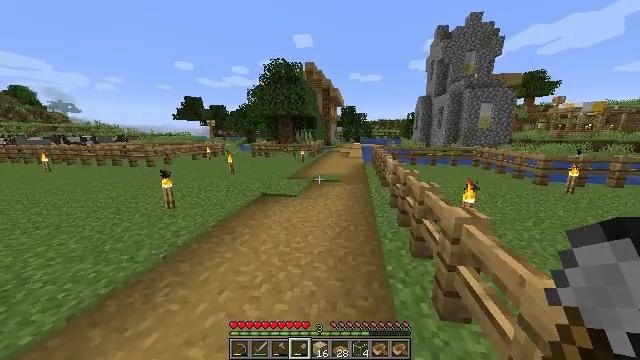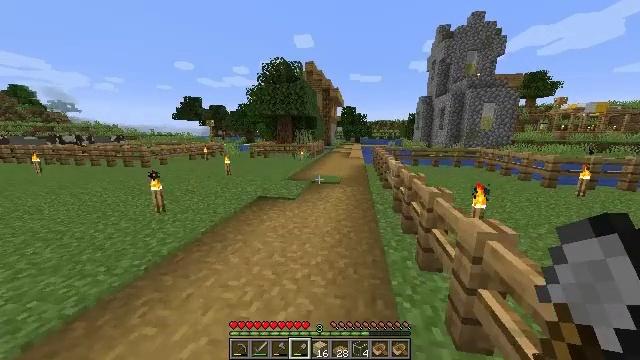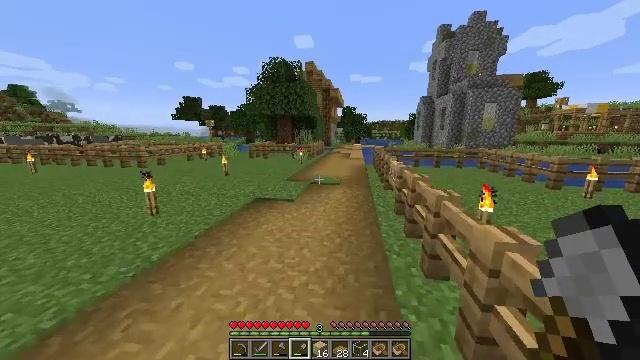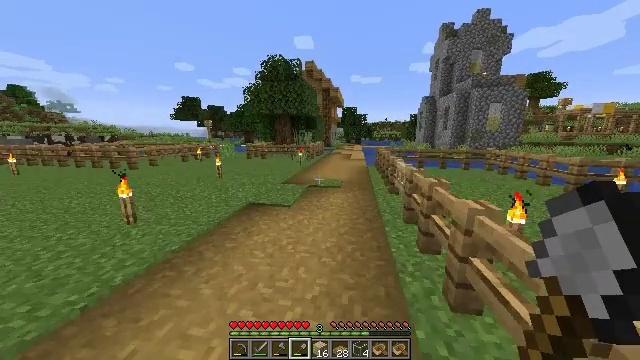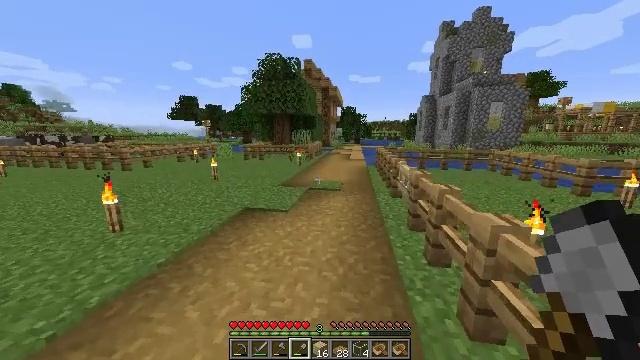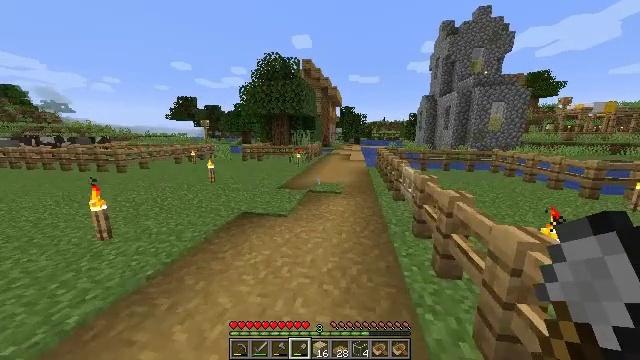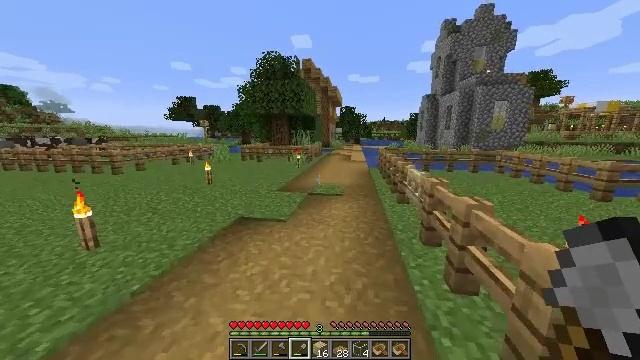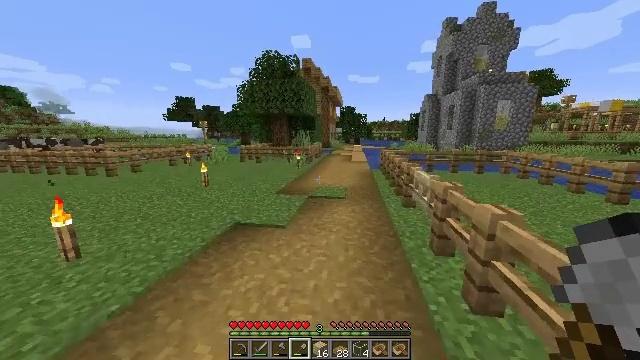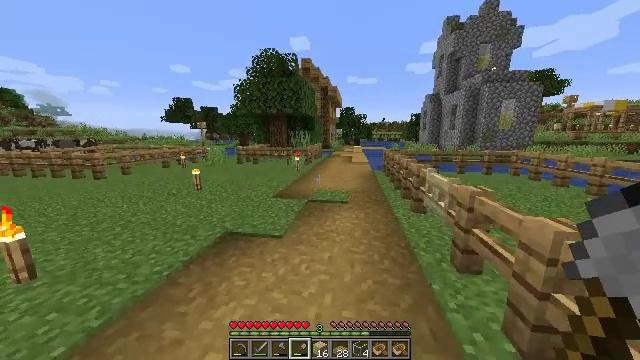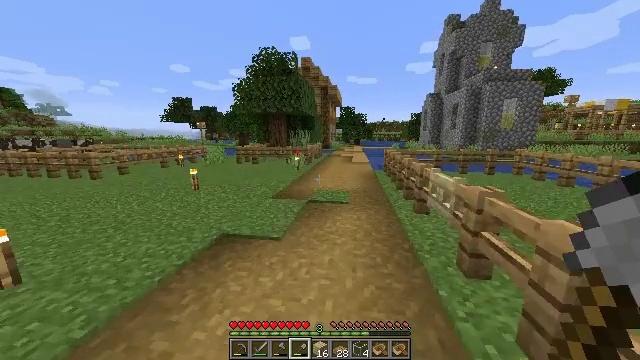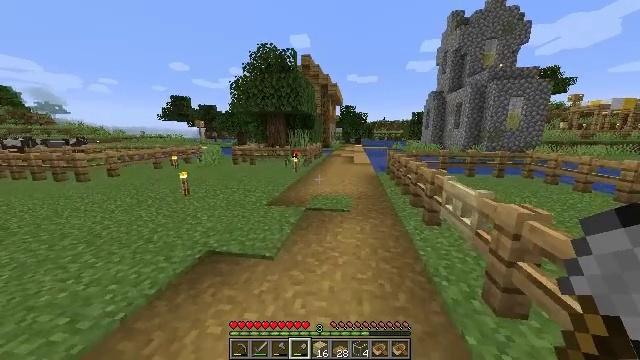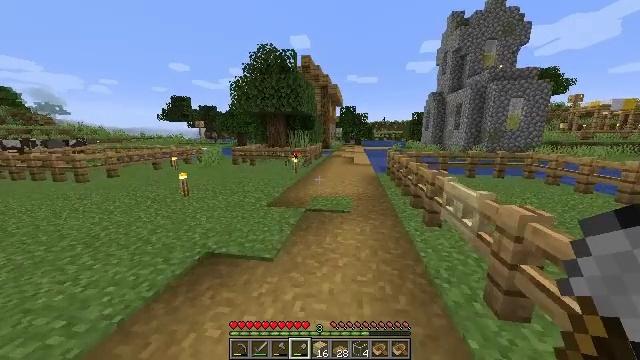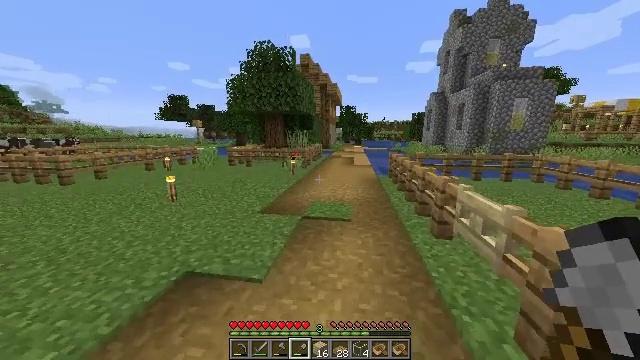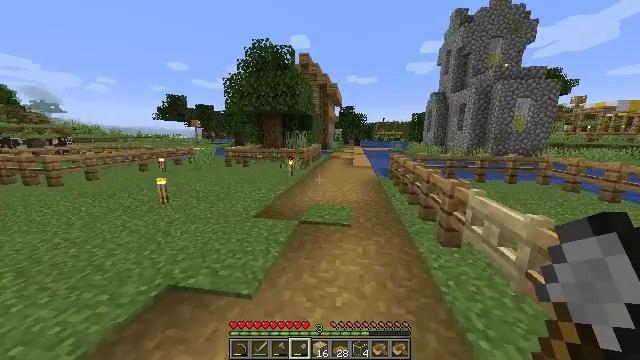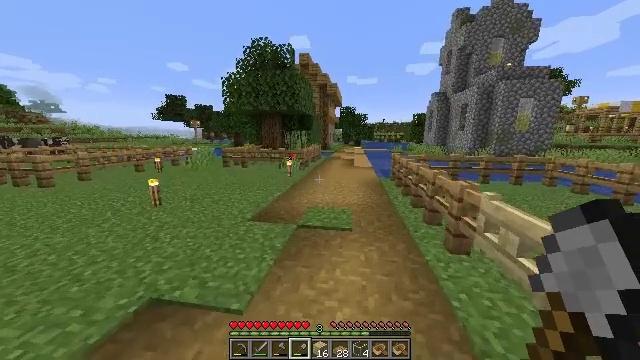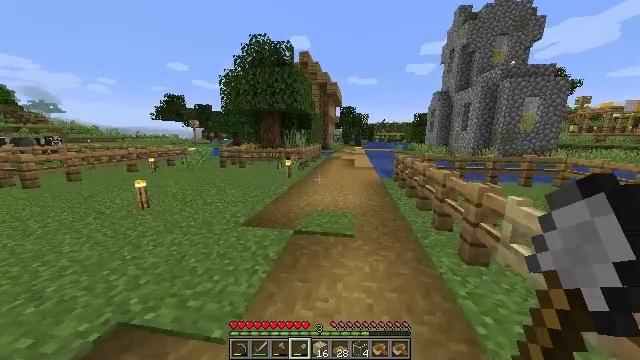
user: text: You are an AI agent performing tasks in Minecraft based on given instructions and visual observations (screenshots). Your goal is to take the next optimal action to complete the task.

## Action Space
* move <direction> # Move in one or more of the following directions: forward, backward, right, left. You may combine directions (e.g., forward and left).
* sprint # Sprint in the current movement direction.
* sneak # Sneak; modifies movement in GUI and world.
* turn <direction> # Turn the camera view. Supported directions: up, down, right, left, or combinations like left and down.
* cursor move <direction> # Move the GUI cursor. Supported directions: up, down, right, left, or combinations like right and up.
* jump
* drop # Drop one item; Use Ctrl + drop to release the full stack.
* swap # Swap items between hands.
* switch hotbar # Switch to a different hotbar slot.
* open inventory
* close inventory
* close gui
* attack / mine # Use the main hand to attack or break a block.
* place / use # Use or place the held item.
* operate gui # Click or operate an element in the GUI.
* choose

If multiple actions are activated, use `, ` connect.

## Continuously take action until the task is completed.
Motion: motion action
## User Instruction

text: Mine the sugar cane near rivers.
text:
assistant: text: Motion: move forward, sprint
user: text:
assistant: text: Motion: move forward, sprint
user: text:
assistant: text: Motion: move forward, sprint
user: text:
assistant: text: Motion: move forward, sprint
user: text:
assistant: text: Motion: move forward, sprint
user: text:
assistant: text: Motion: move forward, sprint
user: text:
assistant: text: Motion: move forward, sprint
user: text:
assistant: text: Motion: move forward, sprint
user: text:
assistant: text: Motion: move forward, sprint
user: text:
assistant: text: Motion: move forward, sprint
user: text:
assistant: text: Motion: move forward, sprint
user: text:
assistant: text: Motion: move forward, sprint
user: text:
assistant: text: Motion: move forward, sprint
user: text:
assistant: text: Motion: move forward, sprint
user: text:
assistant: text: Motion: move forward, sprint
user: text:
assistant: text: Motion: move forward, sprint
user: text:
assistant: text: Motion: move forward, sprint
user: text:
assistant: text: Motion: move forward, sprint
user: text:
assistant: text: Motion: move forward, sprint
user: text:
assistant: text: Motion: move forward, sprint
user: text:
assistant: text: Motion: move forward, sprint
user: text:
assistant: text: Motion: move forward, sprint
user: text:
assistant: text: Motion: move forward, sprint
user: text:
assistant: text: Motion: move forward, sprint
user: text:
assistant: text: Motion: move forward, sprint
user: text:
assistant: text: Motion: move forward, sprint
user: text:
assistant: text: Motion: move forward, sprint
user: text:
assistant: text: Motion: move forward, sprint
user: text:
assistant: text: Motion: move forward, sprint
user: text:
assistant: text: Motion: move forward, sprint